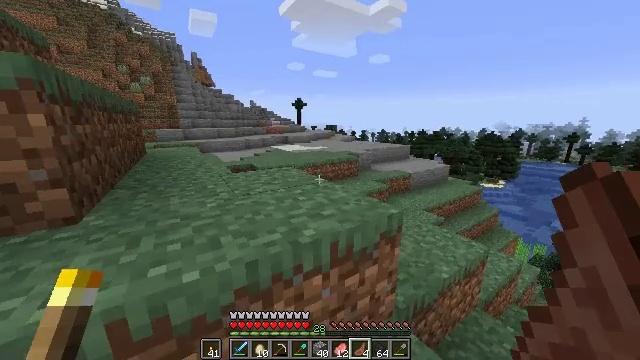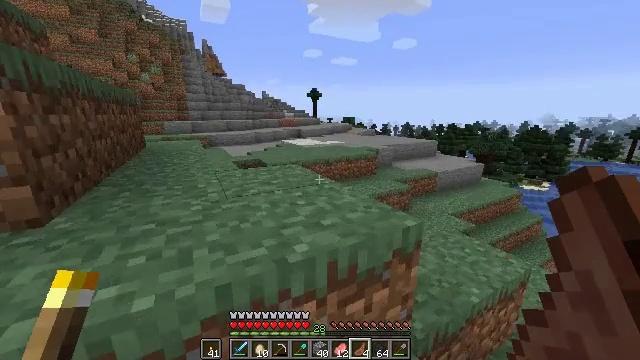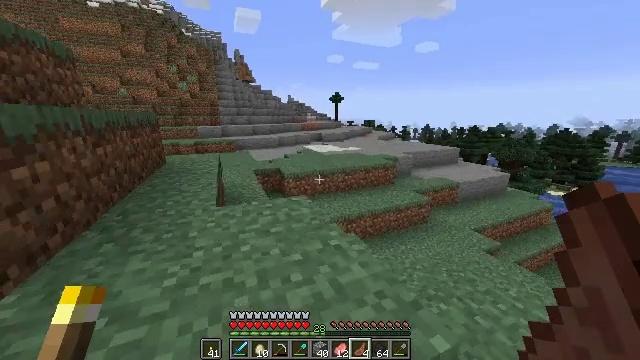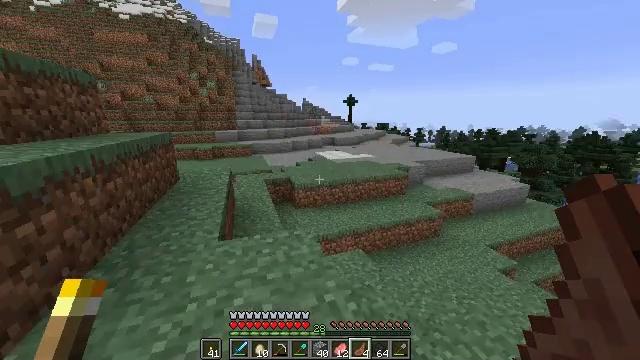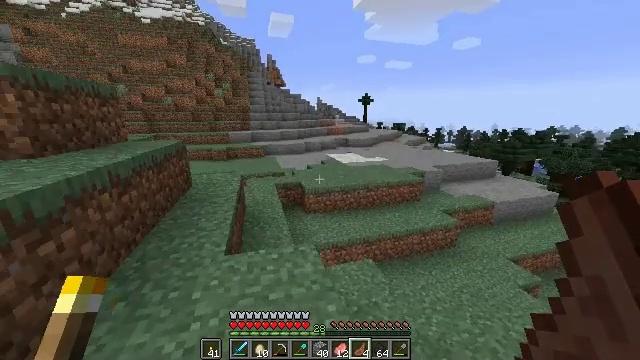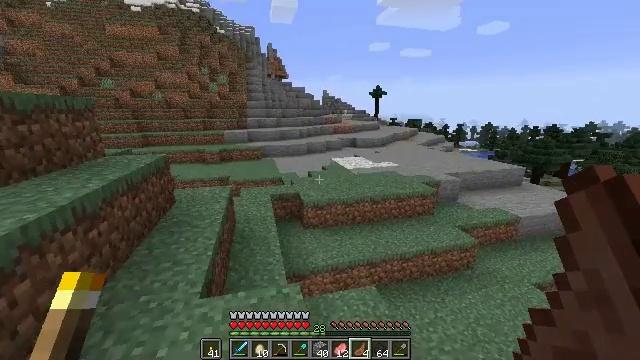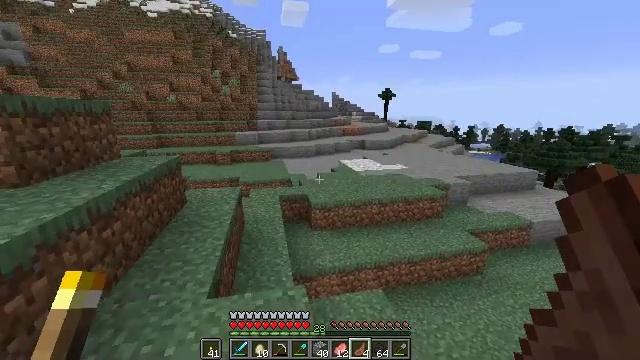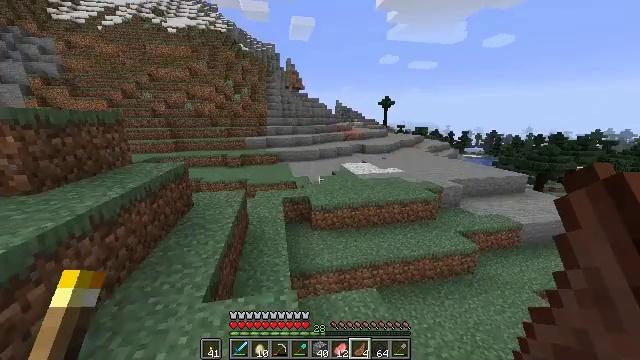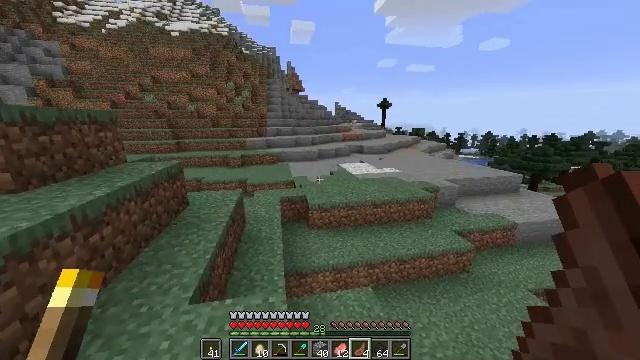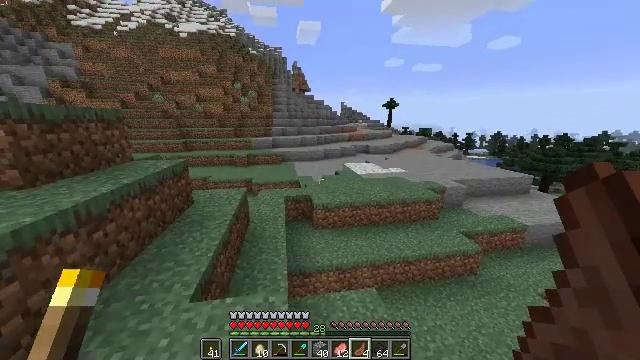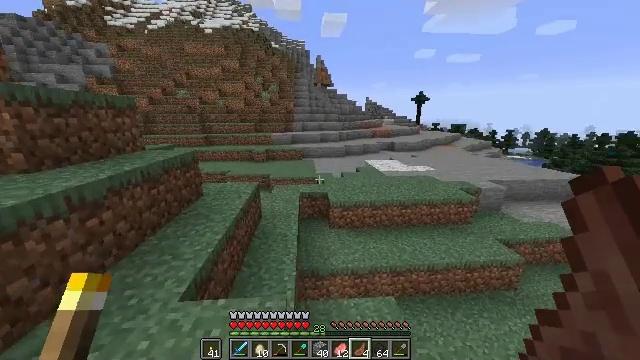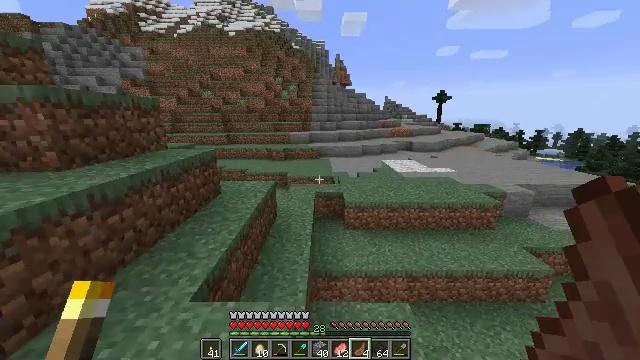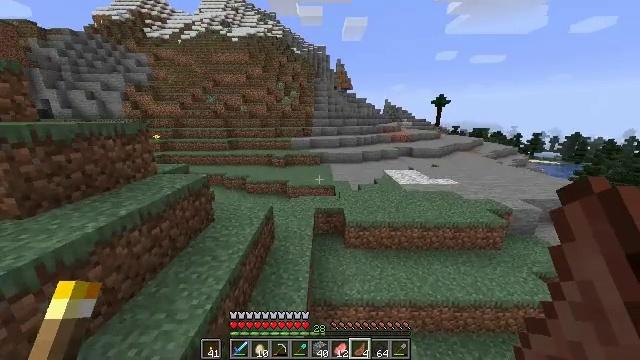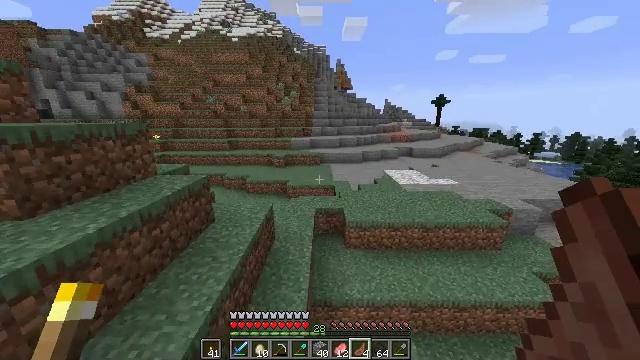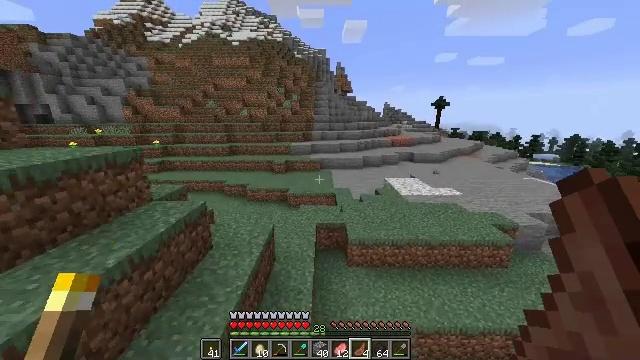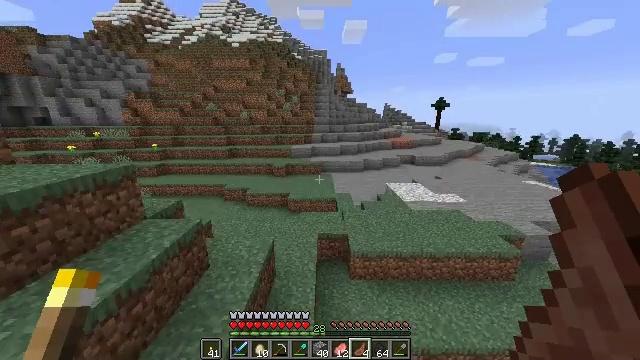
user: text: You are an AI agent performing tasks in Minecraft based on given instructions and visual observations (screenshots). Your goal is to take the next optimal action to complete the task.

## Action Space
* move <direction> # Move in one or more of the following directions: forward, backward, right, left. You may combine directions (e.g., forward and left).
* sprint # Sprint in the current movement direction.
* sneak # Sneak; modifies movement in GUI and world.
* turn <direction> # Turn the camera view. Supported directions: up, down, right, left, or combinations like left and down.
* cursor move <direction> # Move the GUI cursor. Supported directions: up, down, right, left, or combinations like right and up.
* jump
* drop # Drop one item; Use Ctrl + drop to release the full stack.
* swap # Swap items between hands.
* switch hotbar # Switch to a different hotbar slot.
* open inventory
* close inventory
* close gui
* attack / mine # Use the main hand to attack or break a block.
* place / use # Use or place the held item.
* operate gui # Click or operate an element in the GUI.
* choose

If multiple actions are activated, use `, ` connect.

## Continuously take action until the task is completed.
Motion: motion action
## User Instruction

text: Kill the chicken.
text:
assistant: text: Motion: move forward, sprint, turn left, jump
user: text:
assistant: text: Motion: move forward, sprint, turn left, jump
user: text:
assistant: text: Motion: move forward, sprint, turn left, jump
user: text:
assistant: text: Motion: move forward, sprint, turn left, jump
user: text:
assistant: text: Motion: move forward, sprint, turn left, jump
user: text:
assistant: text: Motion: move forward, sprint, turn left, jump
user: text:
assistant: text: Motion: move forward, sprint, turn left, jump
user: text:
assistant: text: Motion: move forward, sprint, jump
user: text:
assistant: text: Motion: move forward, sprint, turn left, jump
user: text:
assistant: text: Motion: move forward, sprint, turn left, jump
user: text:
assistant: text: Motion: move forward, sprint, turn left, jump
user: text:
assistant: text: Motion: move forward and move left, sprint, jump
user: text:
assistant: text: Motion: move forward and move left, sprint, jump
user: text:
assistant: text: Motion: move forward, sprint, jump
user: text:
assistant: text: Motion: move forward, sprint, jump
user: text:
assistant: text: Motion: move forward, sprint, jump
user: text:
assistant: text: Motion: move forward, sprint, jump
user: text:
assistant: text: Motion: move forward and move left, sprint, jump
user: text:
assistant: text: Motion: move forward and move left, sprint, jump
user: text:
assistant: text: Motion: move forward and move left, sprint, jump
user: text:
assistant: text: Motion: move forward and move left, sprint, jump
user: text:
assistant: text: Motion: move forward and move left, sprint, jump
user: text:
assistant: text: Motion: move forward and move left, sprint, jump
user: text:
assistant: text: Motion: move forward and move left, sprint, jump
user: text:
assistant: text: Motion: move forward and move left, sprint, turn right and down, jump
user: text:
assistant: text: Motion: move forward, sprint, turn right, jump
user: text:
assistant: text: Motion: move forward, sprint, jump
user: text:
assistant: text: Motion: move forward, sprint, jump
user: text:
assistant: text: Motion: move forward, sprint, jump
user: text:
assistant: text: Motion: move forward, sprint, jump